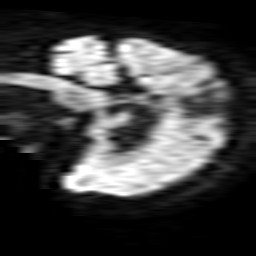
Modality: TRACE
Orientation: sagittal
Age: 61
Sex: female
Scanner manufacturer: philips
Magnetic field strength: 1.5 T
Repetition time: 4.439 s
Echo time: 0.07764 s